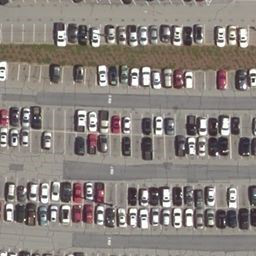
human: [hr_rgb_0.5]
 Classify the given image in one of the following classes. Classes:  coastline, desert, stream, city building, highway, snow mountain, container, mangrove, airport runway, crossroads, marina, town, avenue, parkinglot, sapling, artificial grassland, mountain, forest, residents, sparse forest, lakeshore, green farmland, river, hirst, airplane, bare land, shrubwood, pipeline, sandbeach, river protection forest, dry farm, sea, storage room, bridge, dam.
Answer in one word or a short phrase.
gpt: parkinglot